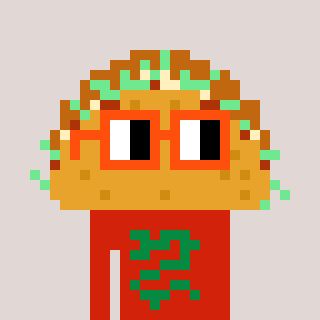
a pixel art character with square orange glasses, a taco-shaped head and a red-colored body on a warm background